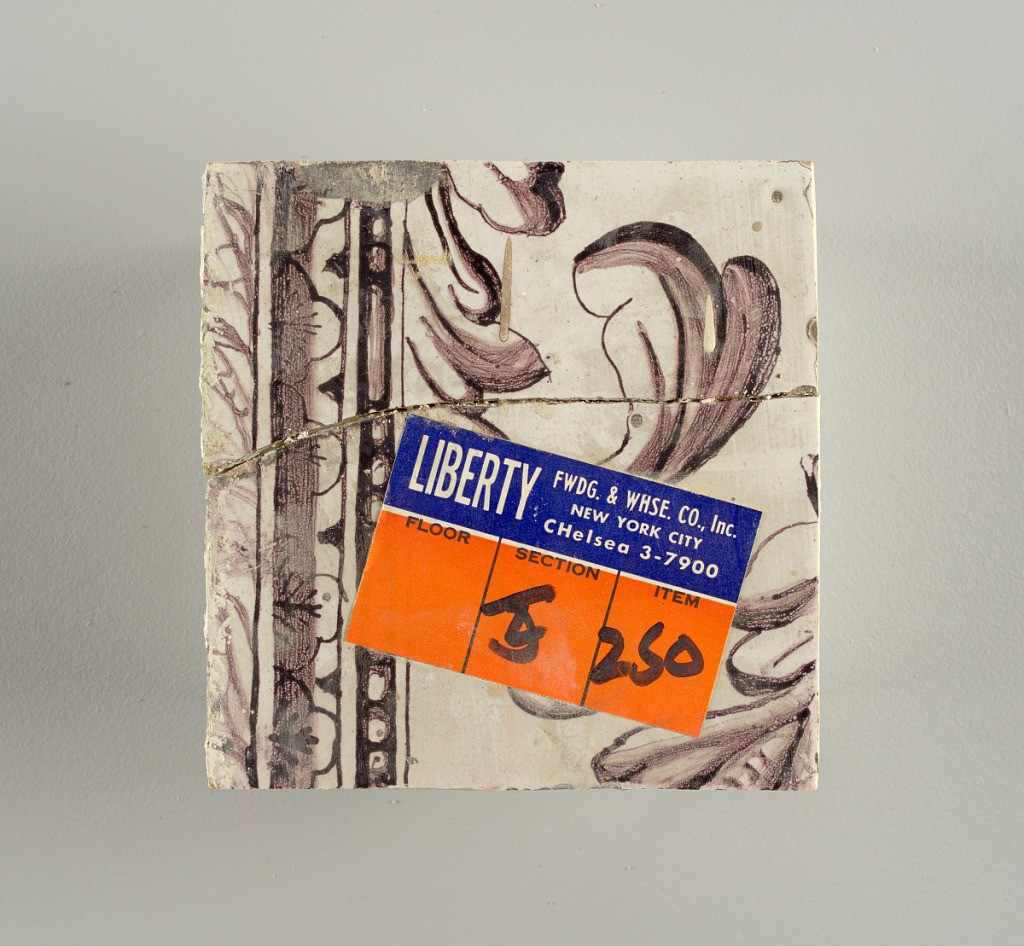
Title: Wall facing
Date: ca. 1725
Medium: tin-glazed earthenware, underglaze
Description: Two vertical rectangles, twenty-three tiles high.  A) Nine tiles wide at top; seven tiles wide at bottom.  B) Ten and one-half tiles wide.

Arabesque design of foliage.  A) with centered figure of Justice under a canopy.  B) with centered urn.